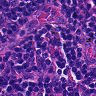
Metastatic tissue present: no